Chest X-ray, AP view. Patient: 64 years old, sex M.
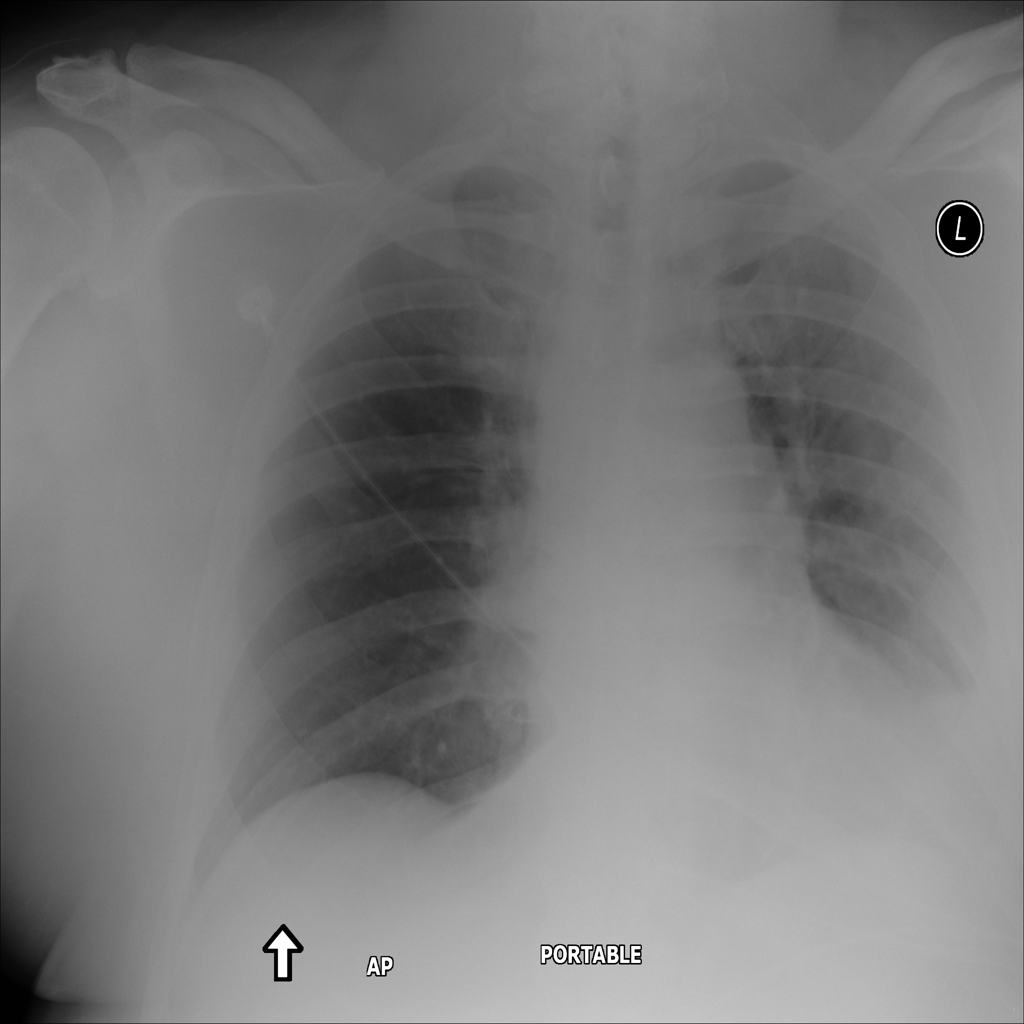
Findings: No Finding